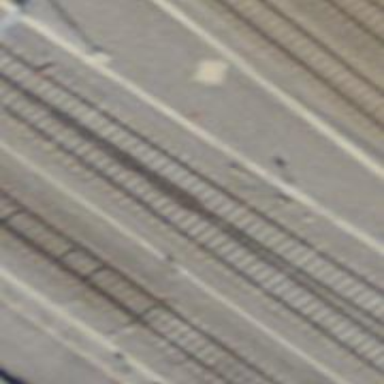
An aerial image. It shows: Single-track electrified railway siding with contact line.